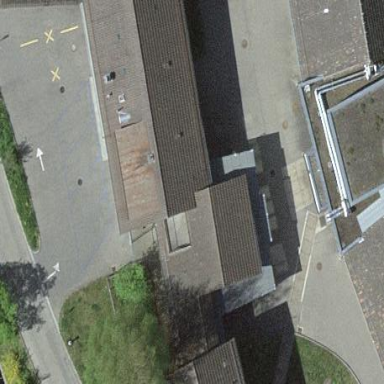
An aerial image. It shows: Industrial building.